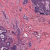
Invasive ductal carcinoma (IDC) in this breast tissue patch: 1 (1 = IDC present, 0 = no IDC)